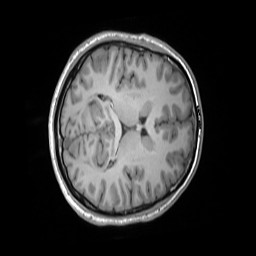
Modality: T1w
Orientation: axial
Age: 26
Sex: male
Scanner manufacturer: siemens
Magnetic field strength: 3 T
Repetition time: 1.55 s
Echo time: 0.00234 s